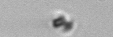
Label: detritus